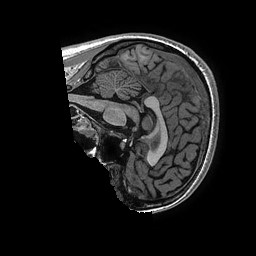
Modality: T1w
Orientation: sagittal
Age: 23
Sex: female
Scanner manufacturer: ge
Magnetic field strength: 3 T
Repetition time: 0.006952 s
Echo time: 0.00292 s